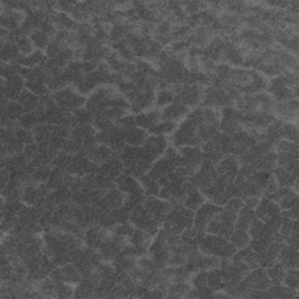
Label: frost